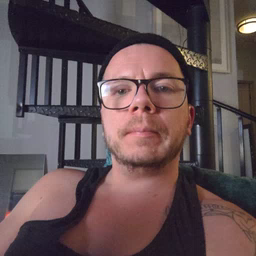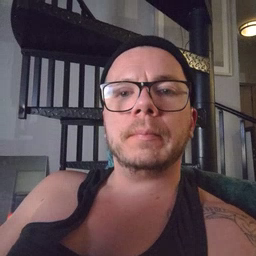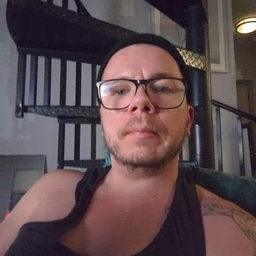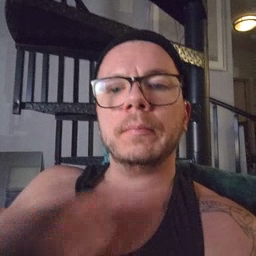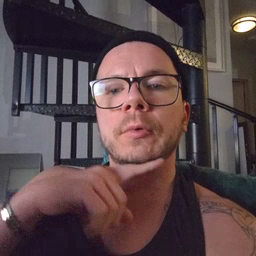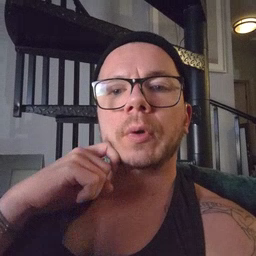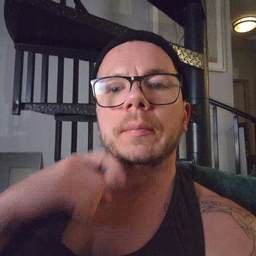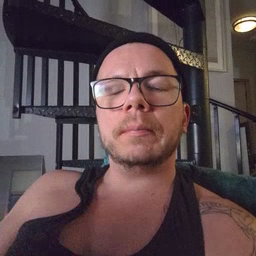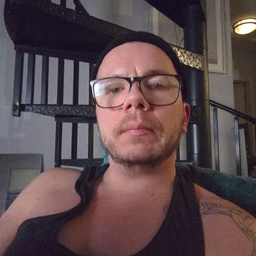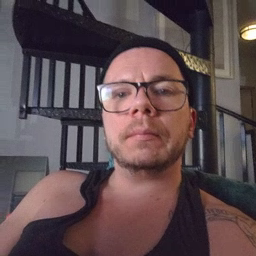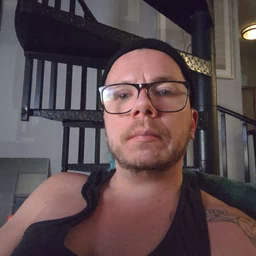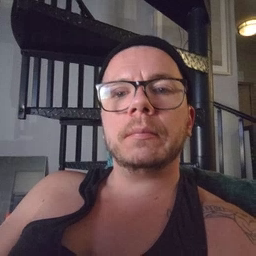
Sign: dry